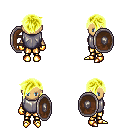
a pixel art fantasy rpg character, female body template, human, tanned skin, steel chest armor, gold greaves, gold pixie cut hairstyle, gold gloves, gold boots, shield, four views (front, back, left, right), 2x2 character sprite sheet, small pixel art, hard edges, no anti-aliasing